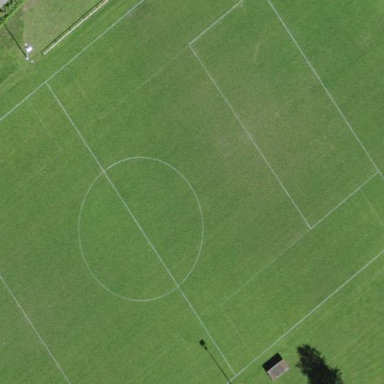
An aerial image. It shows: Grass pitch used for soccer.